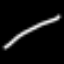
Label: line